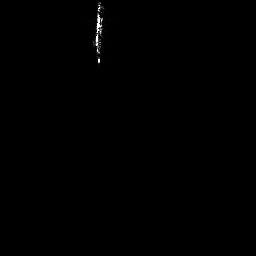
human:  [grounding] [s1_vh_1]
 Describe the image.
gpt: In the satellite image, there is  <ref>1 medium ship </ref> <box>[[34, 0, 39, 24, 0]]</box> located at top.